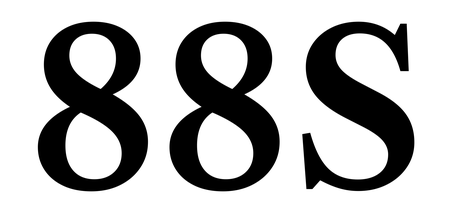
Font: LibreCaslonText_SemiBold